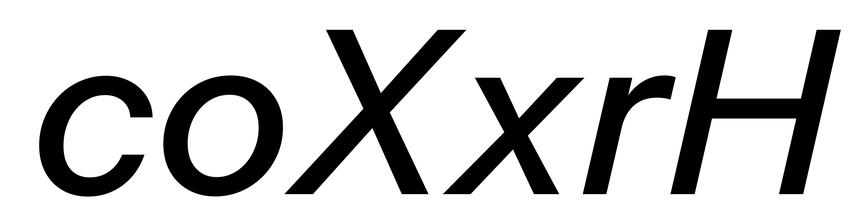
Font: InstrumentSans-Italic_Medium_Italic